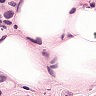
Metastatic tissue present: yes